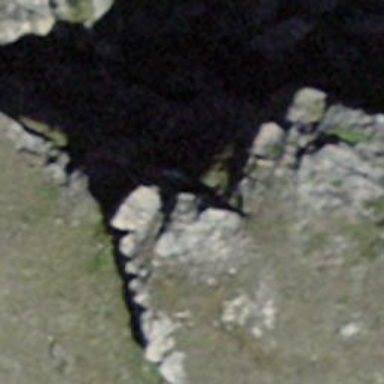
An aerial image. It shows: Natural cliff.